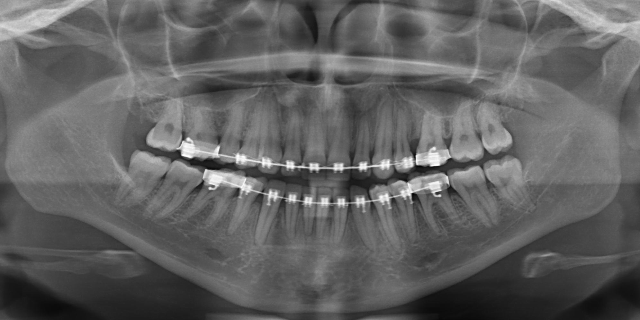
adult